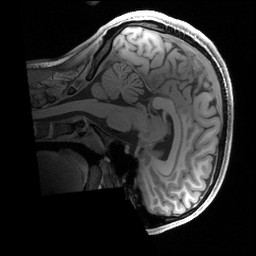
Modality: T1w
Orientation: sagittal
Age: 24
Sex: male
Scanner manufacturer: siemens
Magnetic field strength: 3 T
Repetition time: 2.4 s
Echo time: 0.00224 s